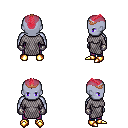
a pixel art fantasy rpg character, male body template, dark elf, purple skin, chain mail, magenta pants, ruby red short mohawk hairstyle, bronze tiara, metal gloves, gold boots, four views (front, back, left, right), 2x2 character sprite sheet, small pixel art, hard edges, no anti-aliasing